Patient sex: F
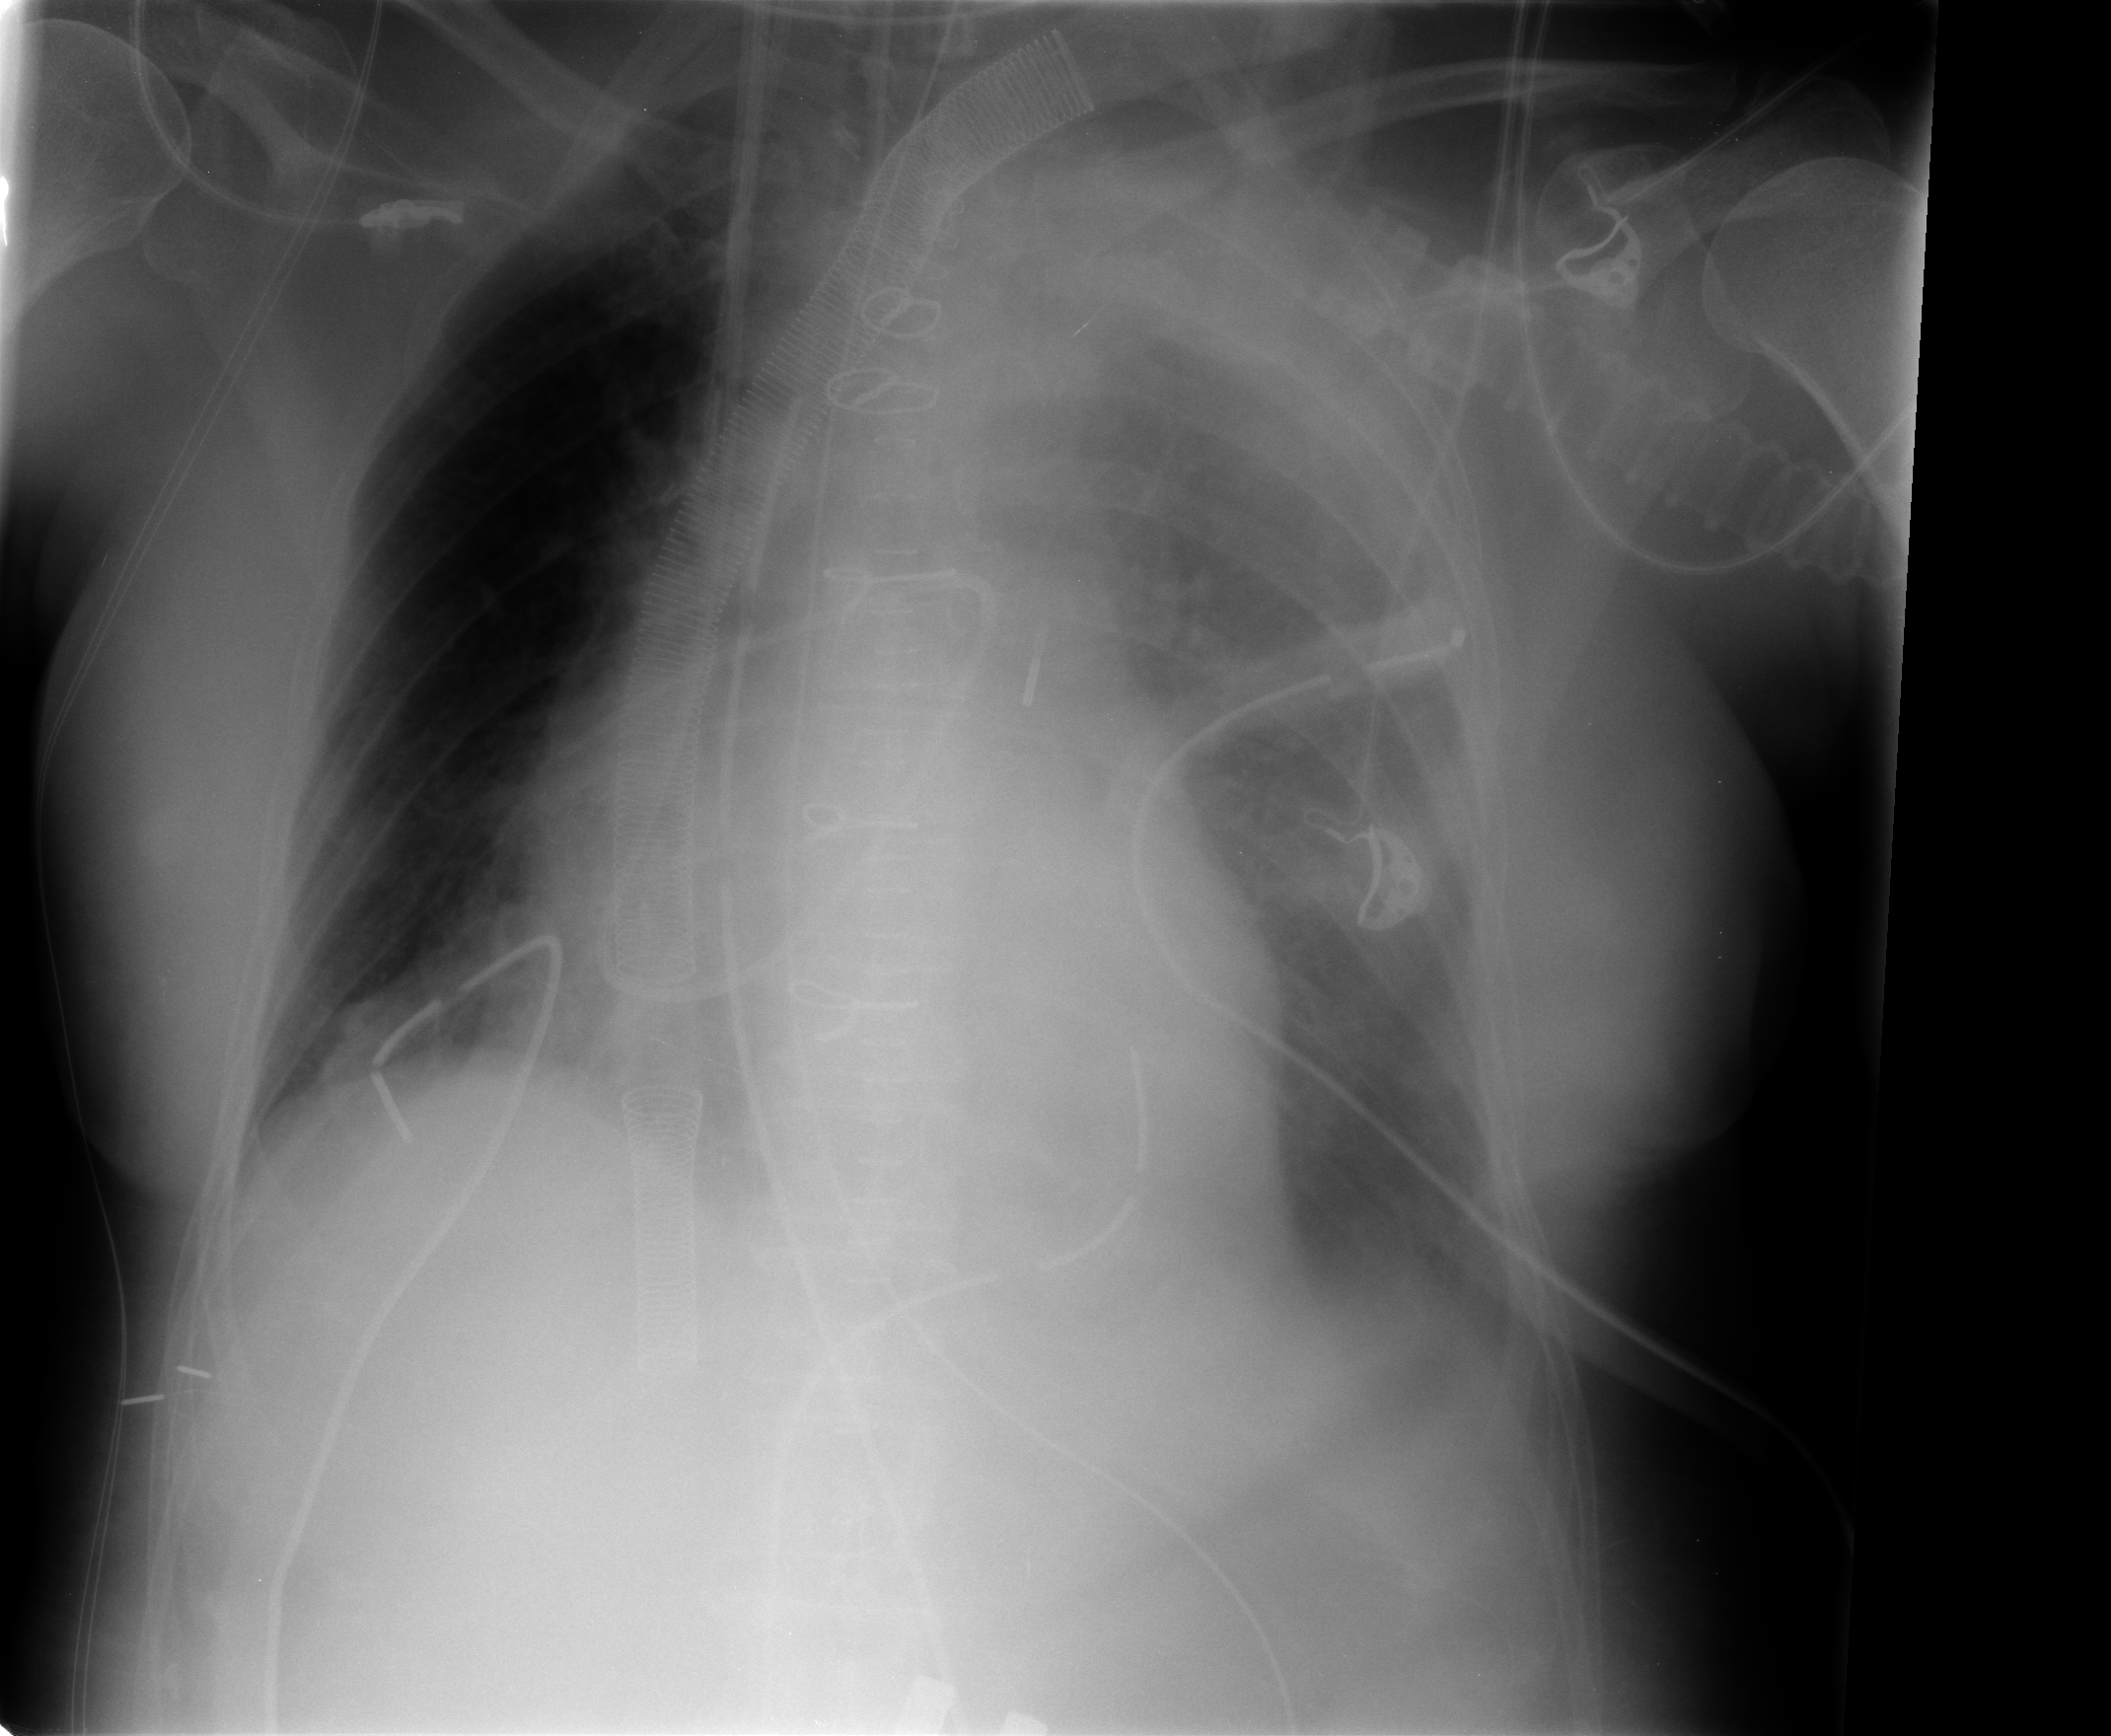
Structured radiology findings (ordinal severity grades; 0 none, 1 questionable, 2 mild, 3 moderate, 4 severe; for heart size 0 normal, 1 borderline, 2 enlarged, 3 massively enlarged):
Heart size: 2
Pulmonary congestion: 3
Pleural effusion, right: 1
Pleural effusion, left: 3
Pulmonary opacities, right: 2
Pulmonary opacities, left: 2
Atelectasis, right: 2
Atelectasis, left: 2